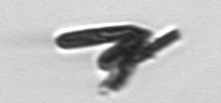
Label: Thalassionema